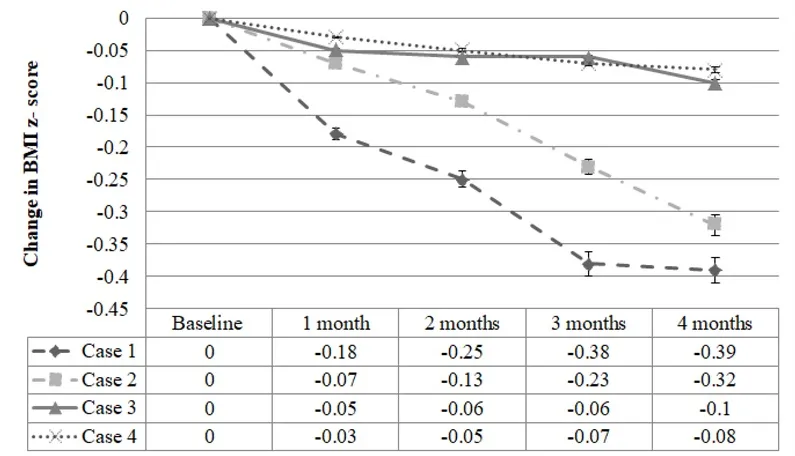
Change in BMI Z-score across intervention period compared to baseline across the 4 patients reported. All 4 patients exhibited a down trend in their zBMI at 4 months compared to baseline.
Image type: pathology (immunostaining)